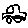
Label: car